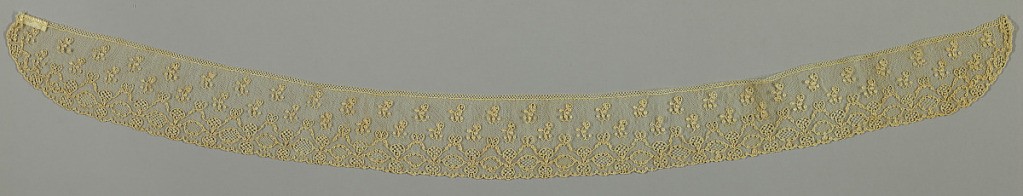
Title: Border
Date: mid-18th century
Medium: linen Technique: needle lace with ground of loop and twist with twist return
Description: Shaped border with repeated undulating forms connected by stylized garland.